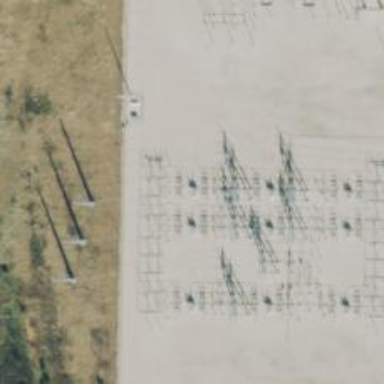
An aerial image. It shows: Switch for power supply.